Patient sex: M
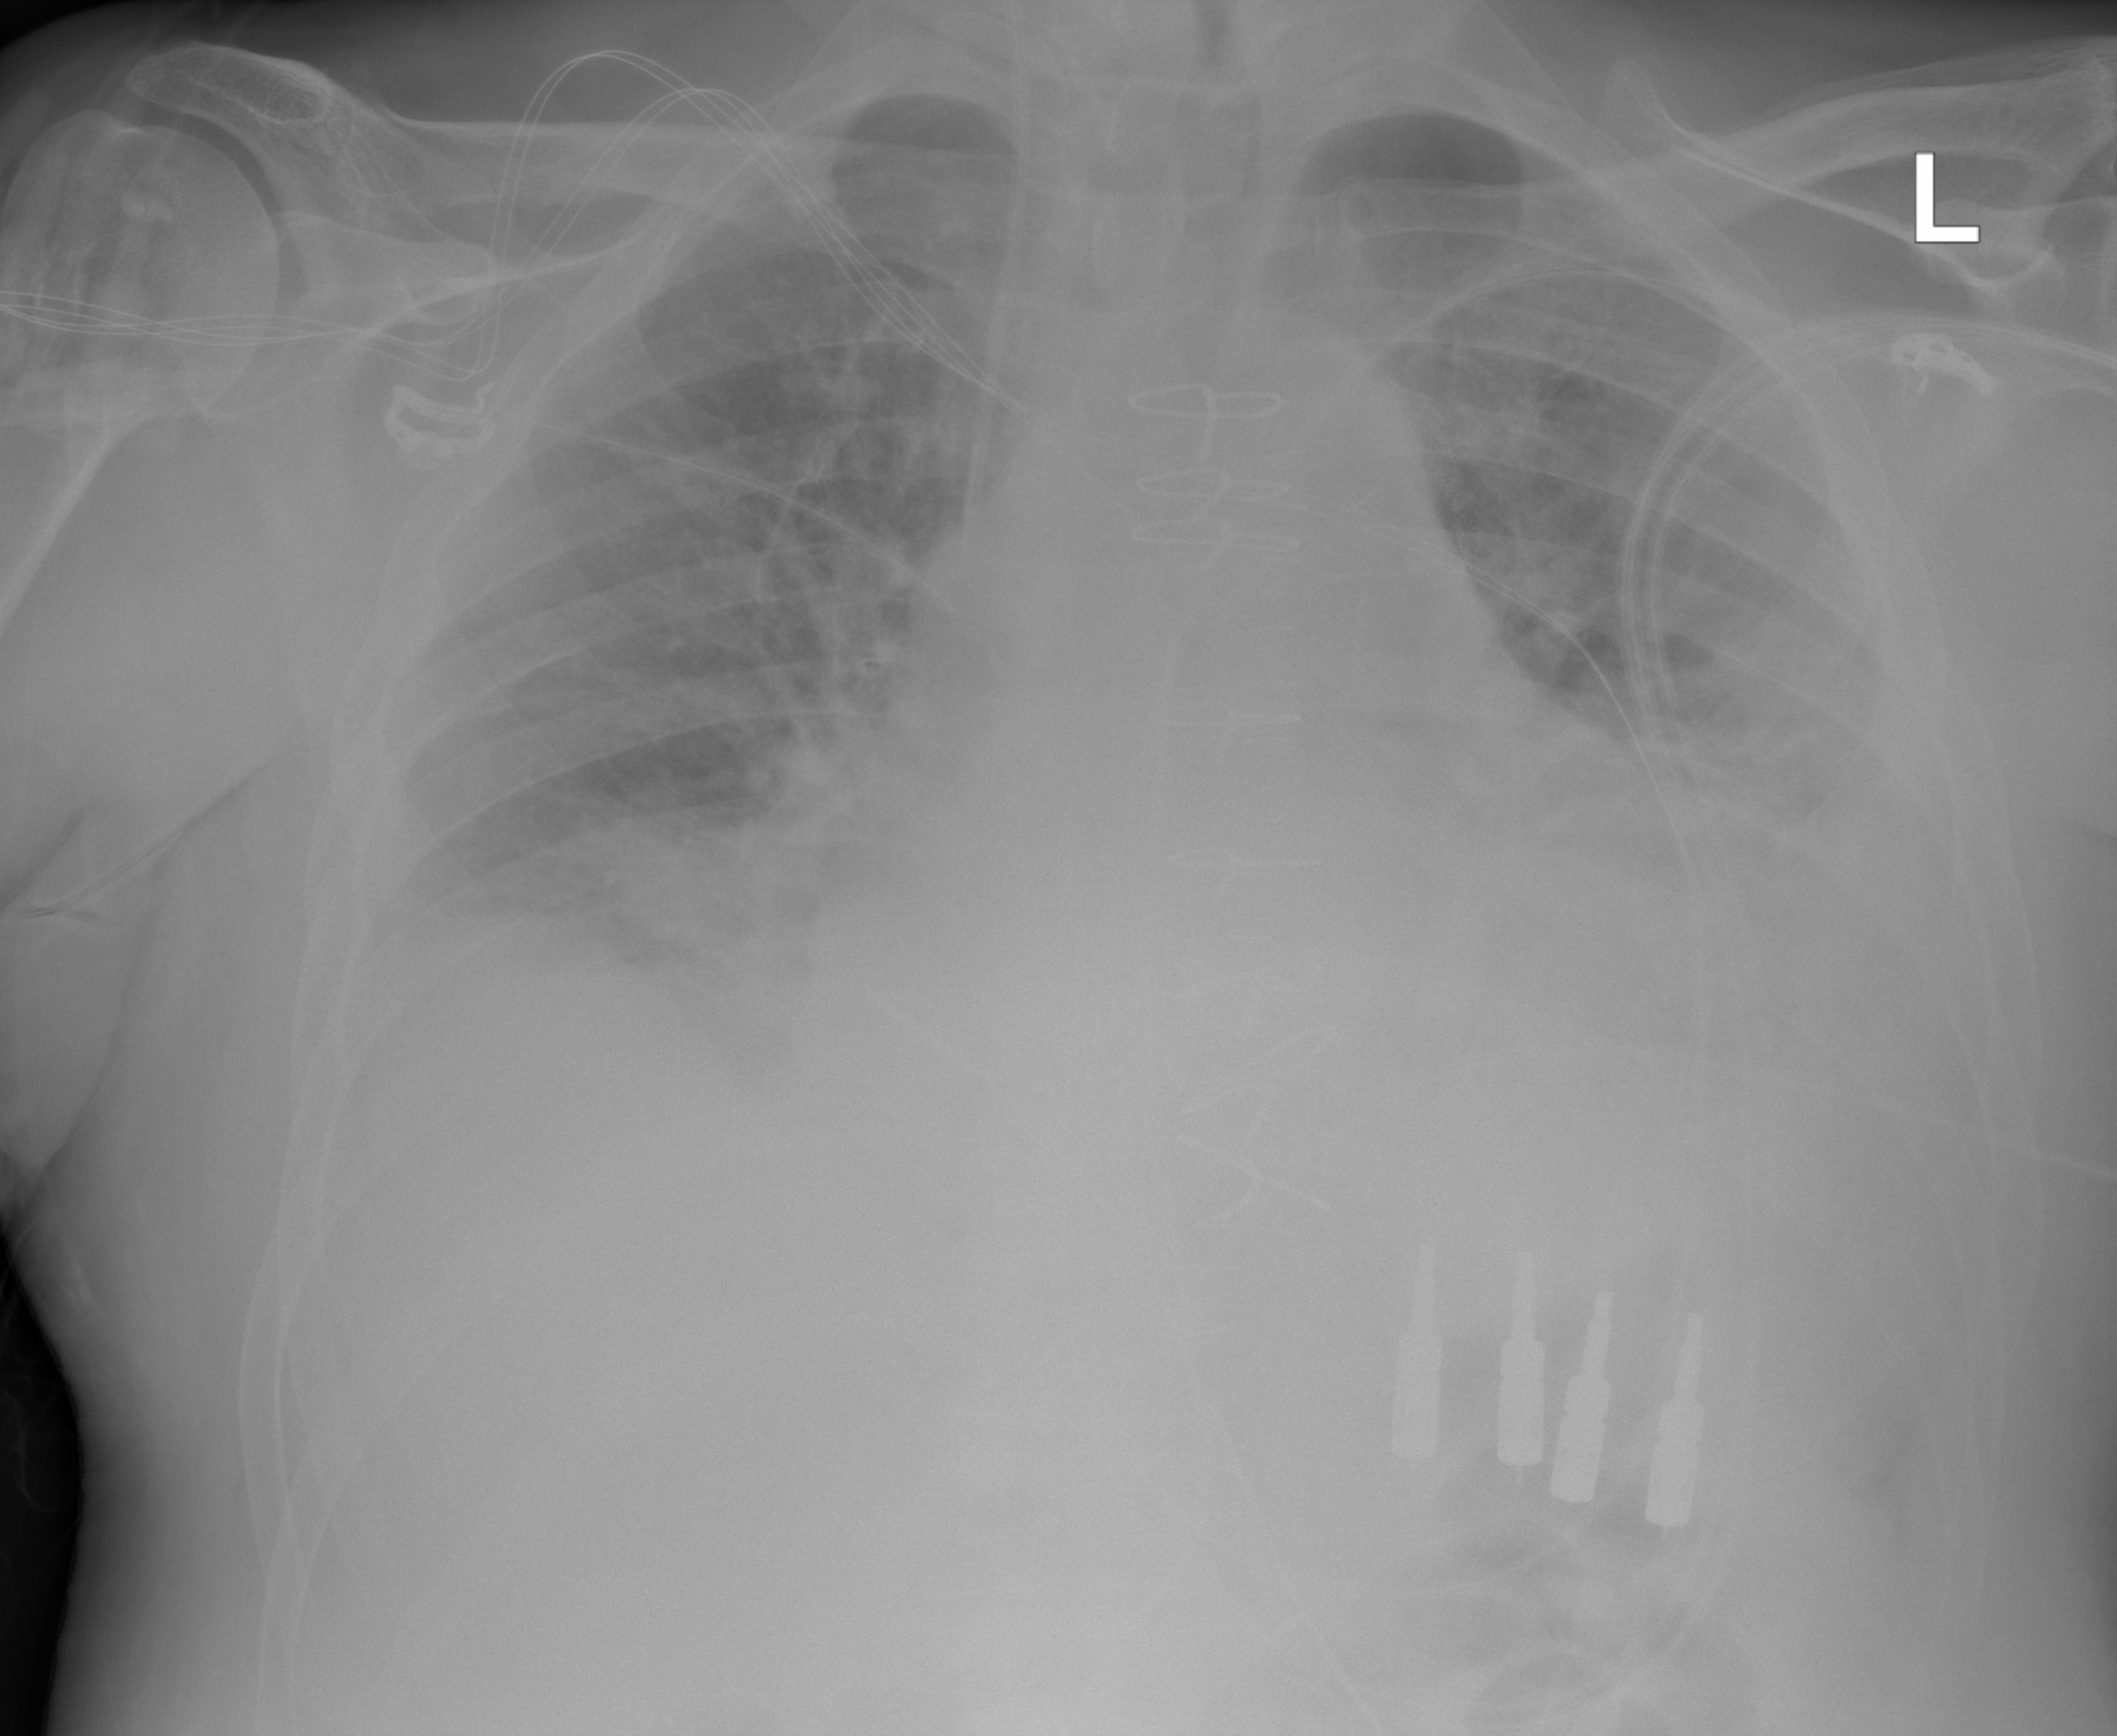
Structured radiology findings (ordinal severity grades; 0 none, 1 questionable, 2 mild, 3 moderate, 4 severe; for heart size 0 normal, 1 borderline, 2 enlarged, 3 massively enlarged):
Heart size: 2
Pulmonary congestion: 0
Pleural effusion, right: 2
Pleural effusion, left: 2
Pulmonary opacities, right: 0
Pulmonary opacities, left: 0
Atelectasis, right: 0
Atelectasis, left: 0